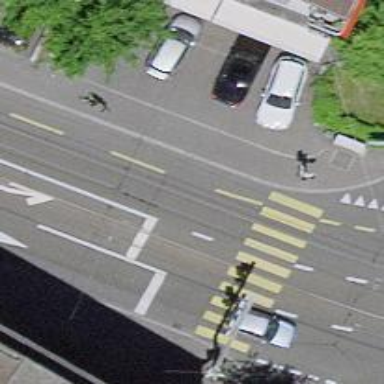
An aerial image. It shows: Road with traffic signals.